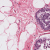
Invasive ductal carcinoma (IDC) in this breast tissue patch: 0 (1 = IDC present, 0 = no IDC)